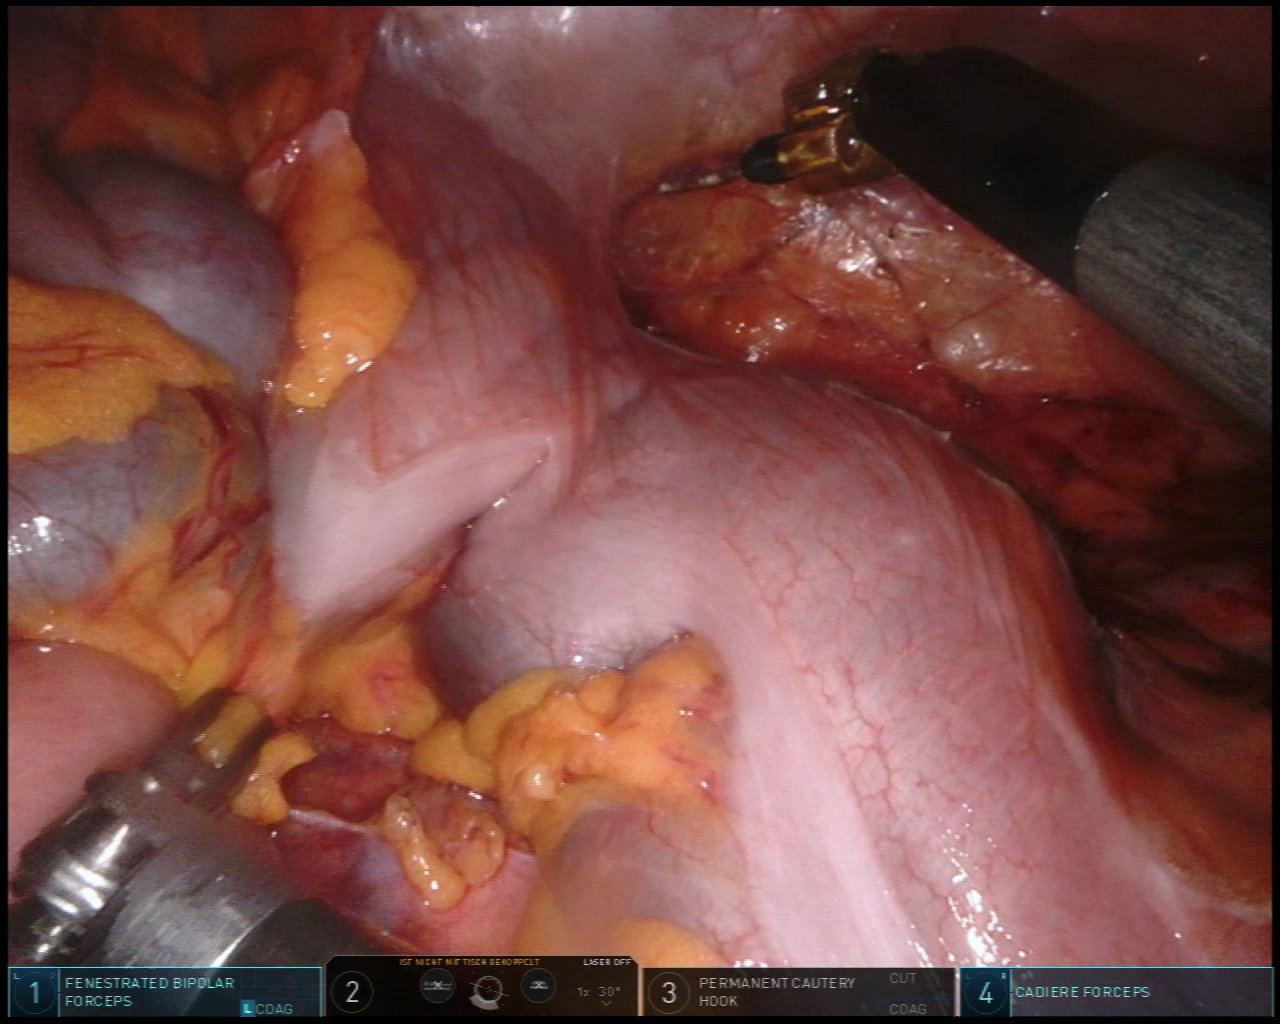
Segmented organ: abdominal_wall
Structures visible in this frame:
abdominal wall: yes
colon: yes
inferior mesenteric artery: no
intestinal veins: no
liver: no
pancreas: no
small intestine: yes
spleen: no
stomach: yes
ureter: no
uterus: no
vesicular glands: no